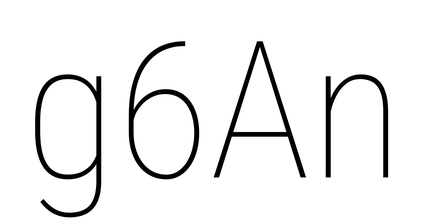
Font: Roboto_Condensed_Thin